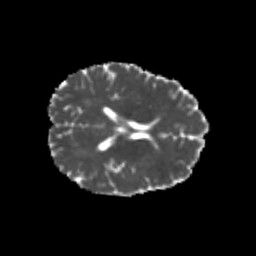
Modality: MD
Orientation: axial
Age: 23
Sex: female
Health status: healthy
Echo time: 0.074 s